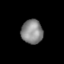
Tissue: lung
Cell type: Epithelial cells
Senescence score: 0.2364
Nuclear area (px): 503
Mean DAPI intensity: 137.28